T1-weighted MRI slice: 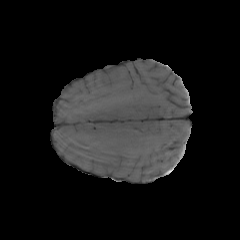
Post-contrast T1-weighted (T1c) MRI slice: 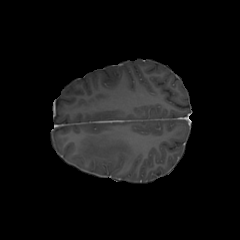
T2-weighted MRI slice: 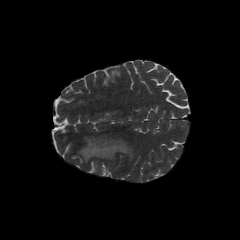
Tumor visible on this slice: yes